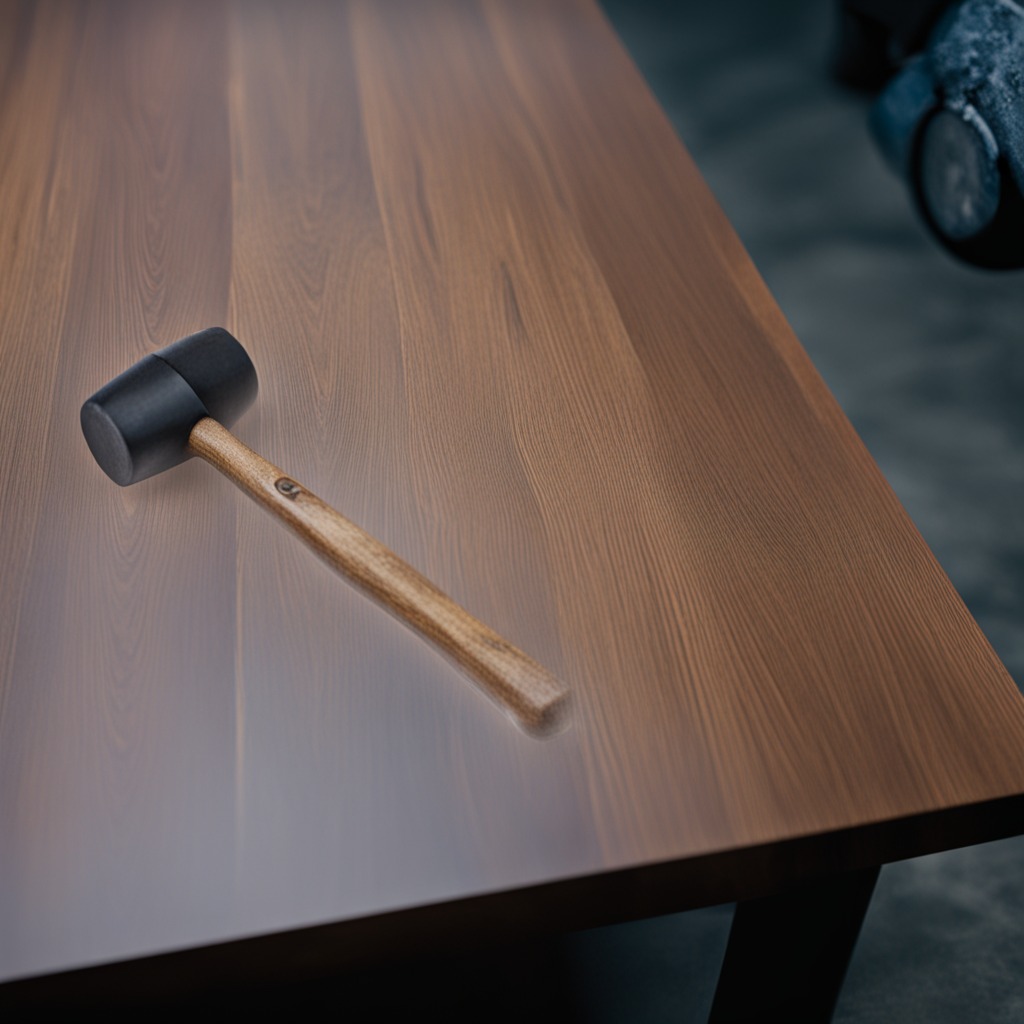
A hammer is lying on the table.